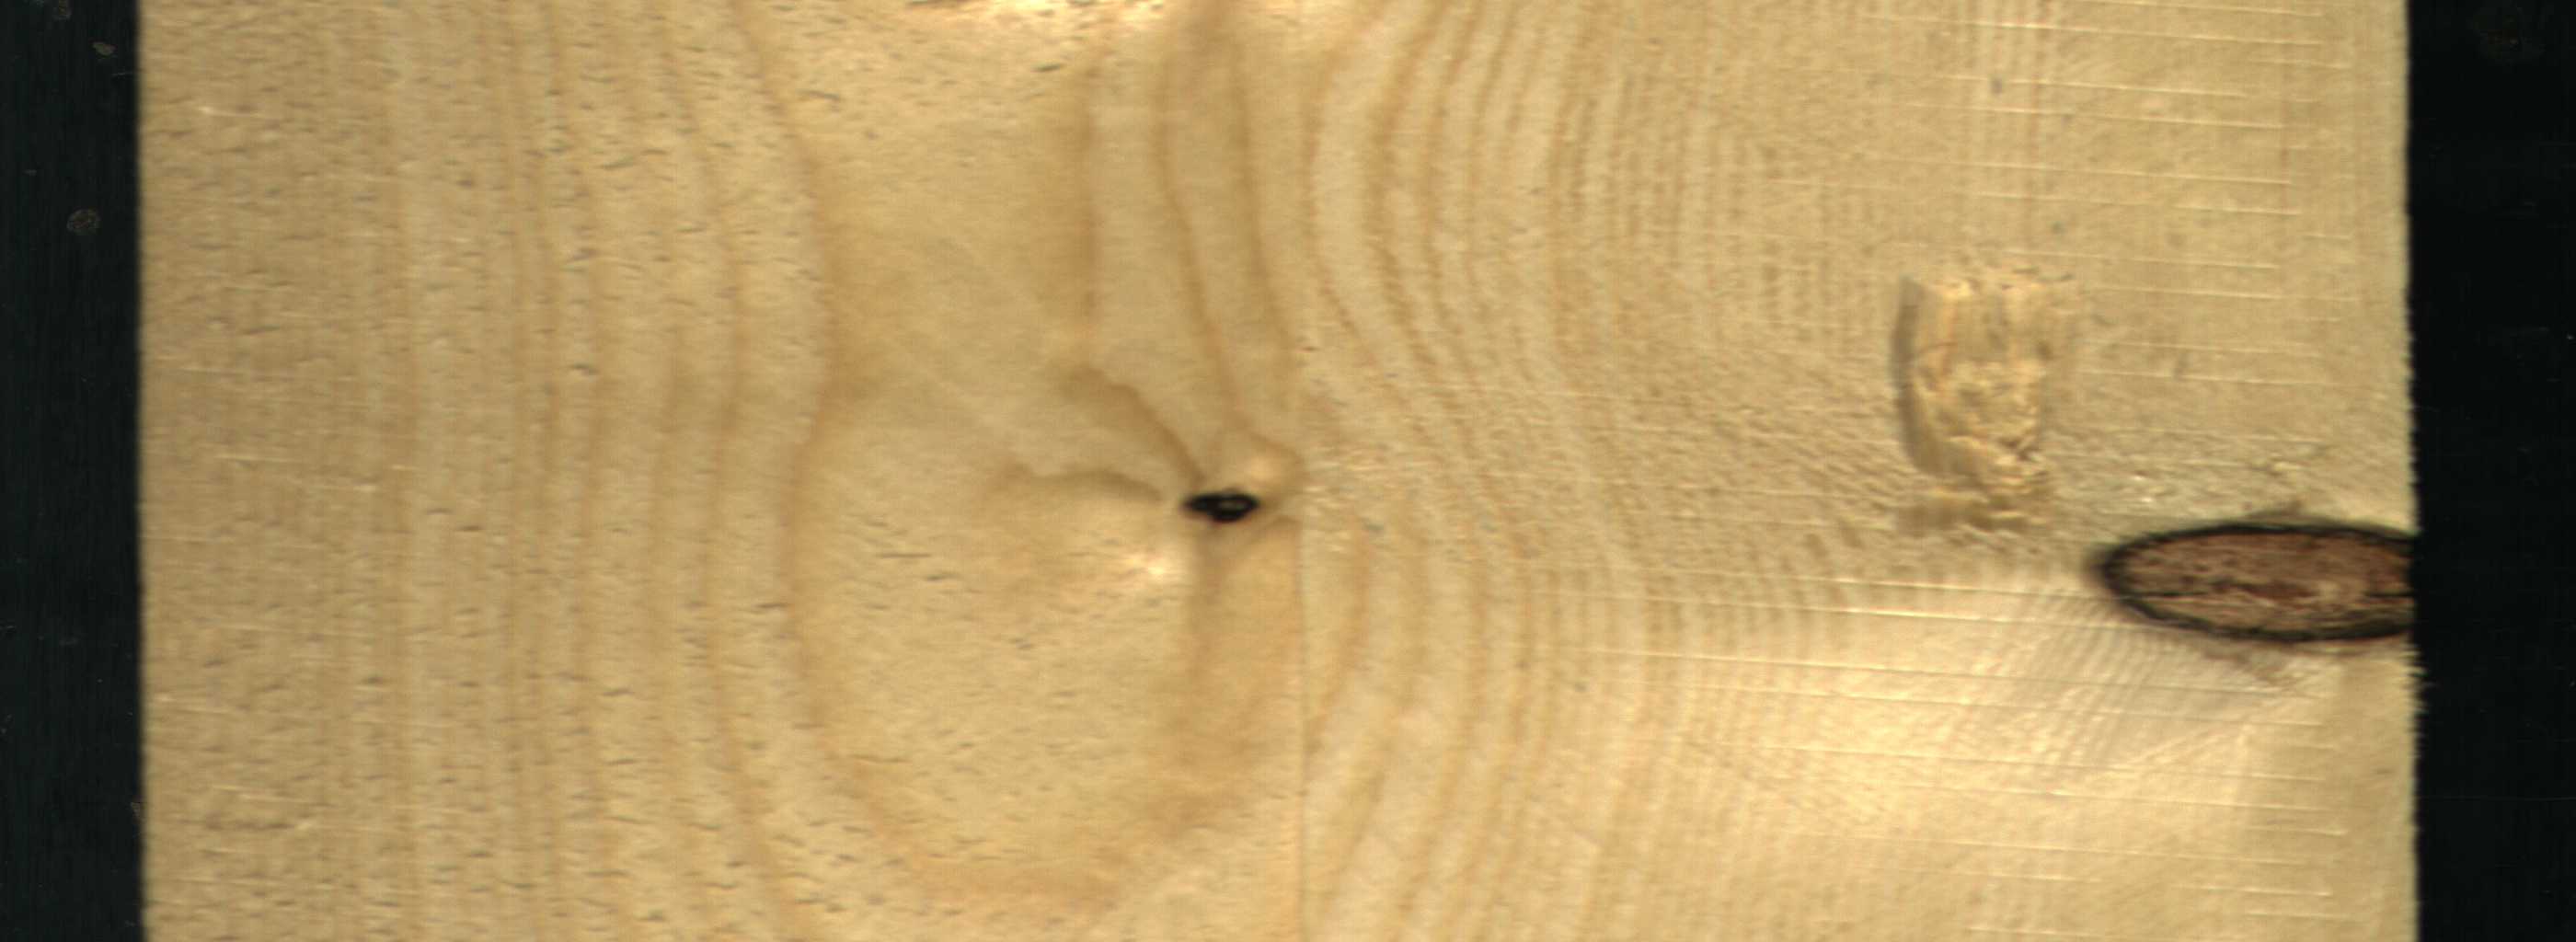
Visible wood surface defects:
Dead_Knot
Dead_Knot